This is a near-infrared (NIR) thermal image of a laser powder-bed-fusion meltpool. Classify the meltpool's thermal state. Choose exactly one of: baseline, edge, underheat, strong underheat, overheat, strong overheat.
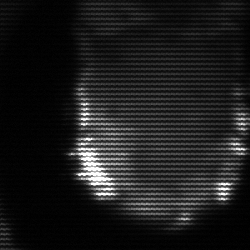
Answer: baseline